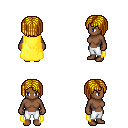
a pixel art fantasy rpg character, female body template, human, dark skin, yellow cape, white pants, blonde pageboy hairstyle, four views (front, back, left, right), 2x2 character sprite sheet, small pixel art, hard edges, no anti-aliasing